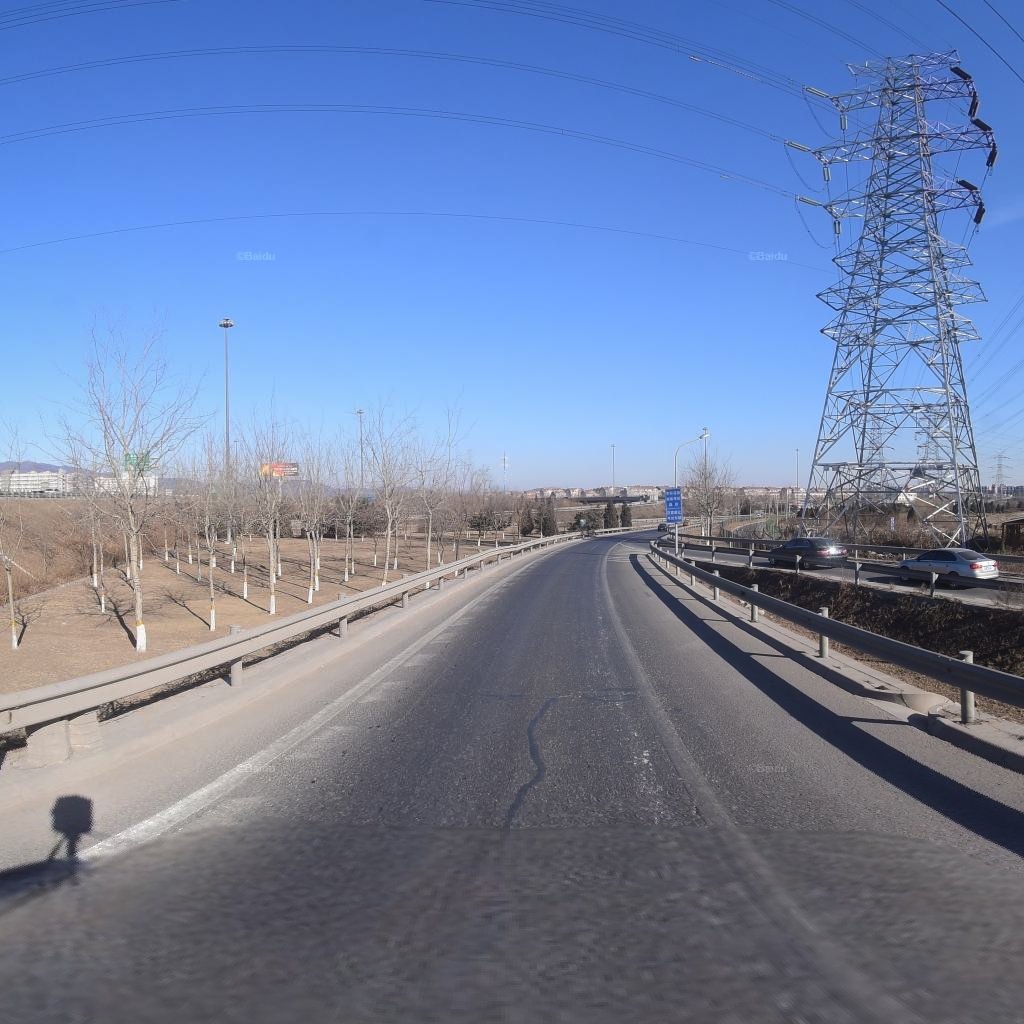
Region: Haidian
Road damage annotations: longitudinal patch